Interaction volume radius: 5 \u00c5
Interaction volume height: 25 \u00c5
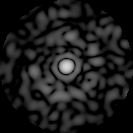
Disorder parameter: 0.845